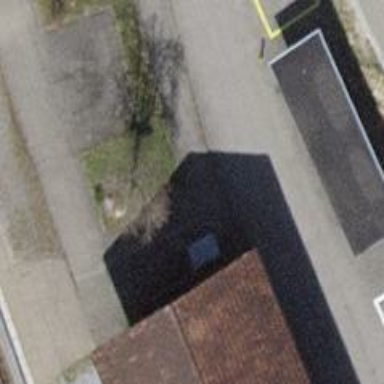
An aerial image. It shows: Recycling container at amenity designated for recycling.